Question:
I keep studying this flow of the Facebook's bigpipe technique but I have this question.
How this thing is implemented? does the pagelet is received through an ajax request?
I keep on searching for the source code of this bigpipe but it points me to a 404 page of github.
Can someone explain this bigpipe in a low level(programming algorithm) way. I'm really interested with this technique.
Thanks in advance
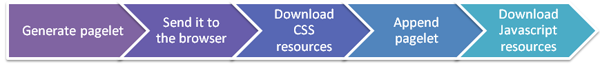
Answer: Well, no, the main content and pagelets are received with the same connection. The pagelets are simply streamed as they are generated to the browser, and placed in the document with Javascript.
You can find an open (and simple) BigPipe implementation in PHP <URL>.